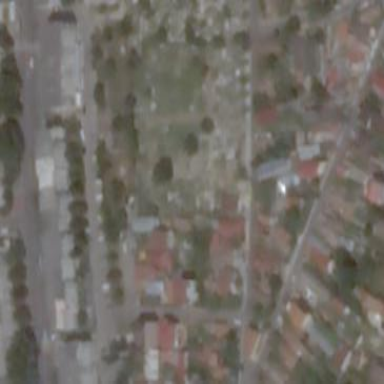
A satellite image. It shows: Cemetery.